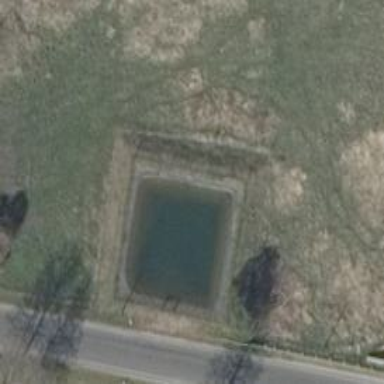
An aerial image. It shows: Emergency fire water pond.